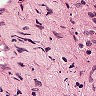
Metastatic tissue present: no